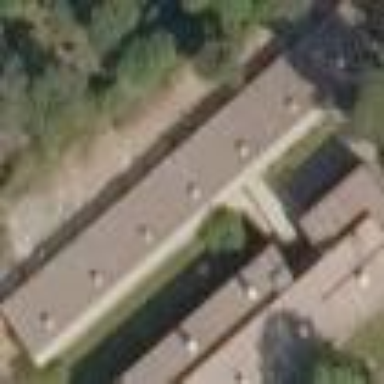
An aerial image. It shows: Terrace building.